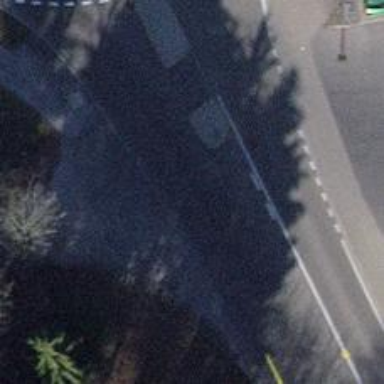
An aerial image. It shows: Secondary road with asphalt surface.